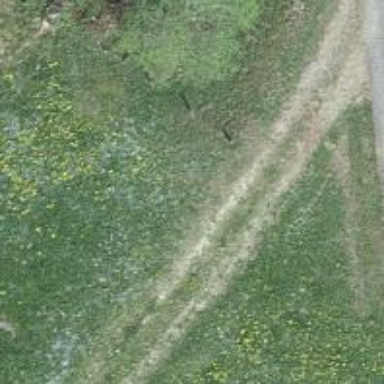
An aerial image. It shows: Track road with grade4 tracktype.